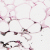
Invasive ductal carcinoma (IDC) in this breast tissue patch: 0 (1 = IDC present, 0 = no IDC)